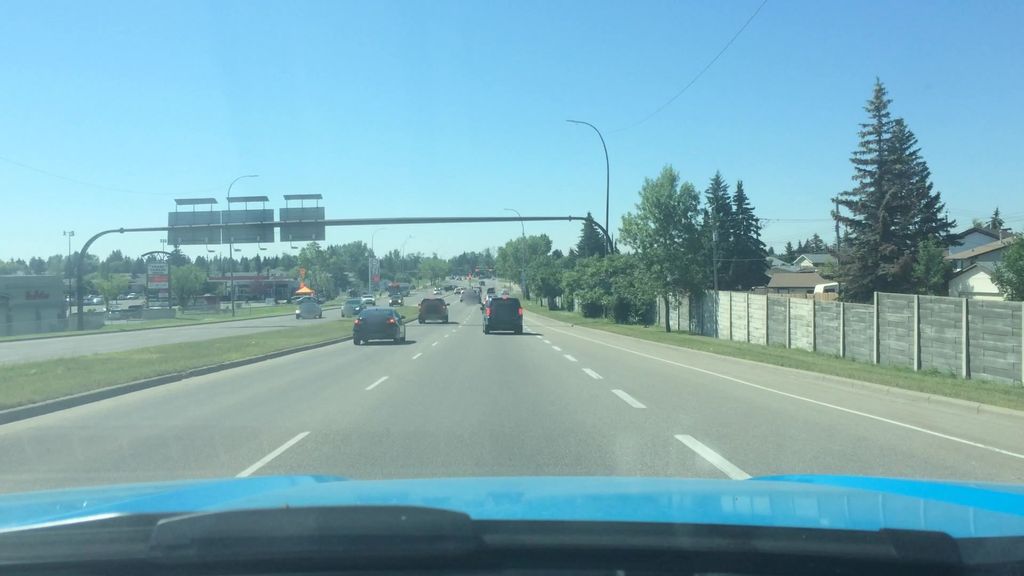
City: calgary